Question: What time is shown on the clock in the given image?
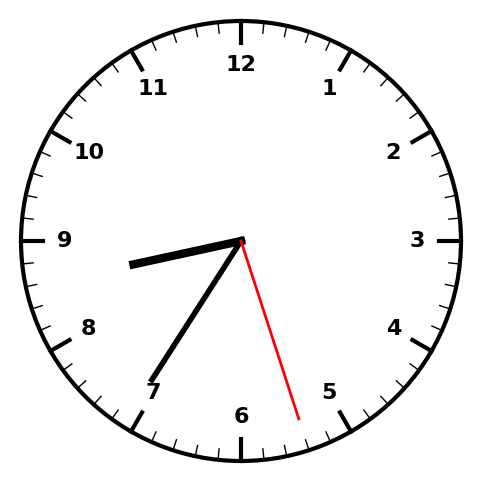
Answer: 08:35:27